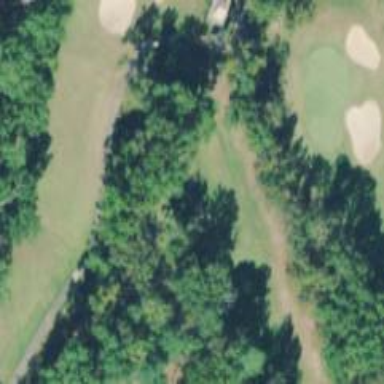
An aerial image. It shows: Golf tee.